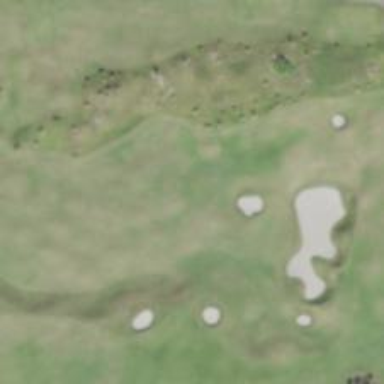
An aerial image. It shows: Golf hole.